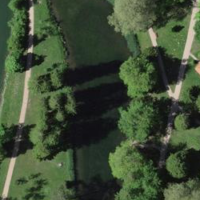
EUNIS habitat code: 53
Species observed at this site:
Libellula quadrimaculata
Phragmites australis